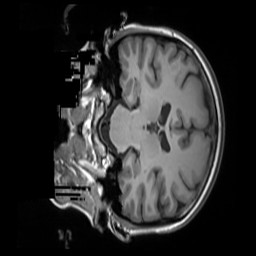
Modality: T1w
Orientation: coronal
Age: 23
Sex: female
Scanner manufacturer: siemens
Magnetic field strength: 3 T
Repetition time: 1.55 s
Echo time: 0.00234 s